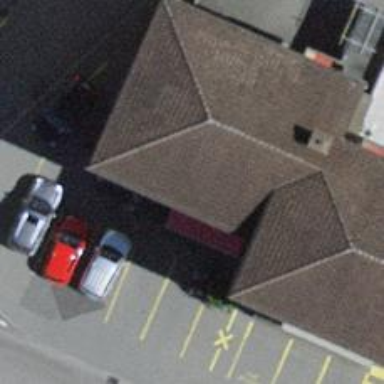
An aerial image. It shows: Bakery.